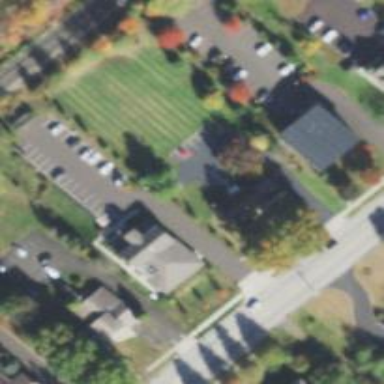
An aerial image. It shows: Veterinary facility.